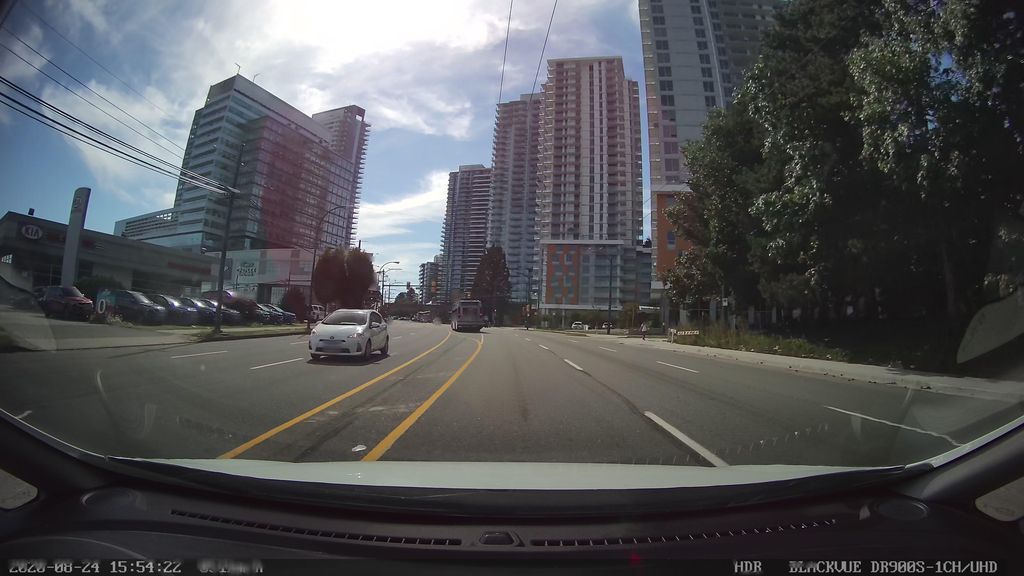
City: vancouver